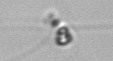
Label: Chaetoceros